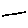
Label: line